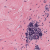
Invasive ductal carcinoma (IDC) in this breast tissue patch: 0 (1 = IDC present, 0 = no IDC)